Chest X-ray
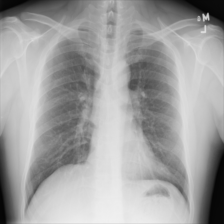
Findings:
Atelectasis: negative
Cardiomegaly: negative
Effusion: negative
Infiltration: negative
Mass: negative
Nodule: negative
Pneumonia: negative
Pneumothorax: negative
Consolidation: negative
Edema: negative
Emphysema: negative
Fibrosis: negative
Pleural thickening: negative
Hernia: negative